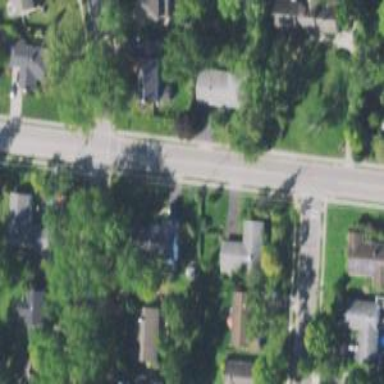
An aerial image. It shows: Residential driveway used as service road.